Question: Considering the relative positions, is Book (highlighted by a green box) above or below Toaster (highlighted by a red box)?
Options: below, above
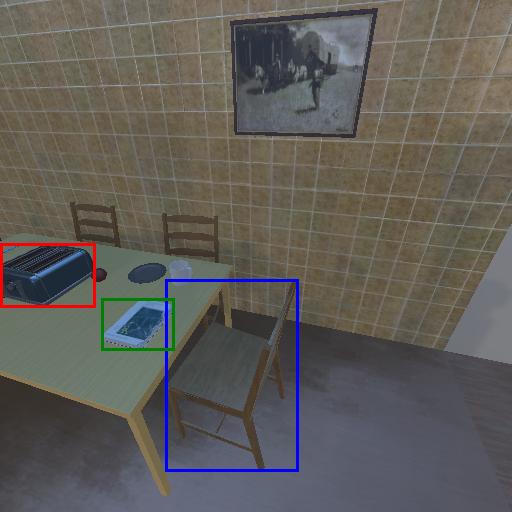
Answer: below